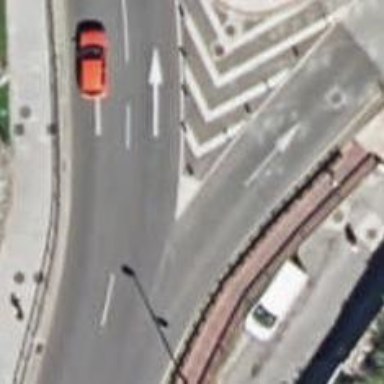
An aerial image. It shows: Bollard.